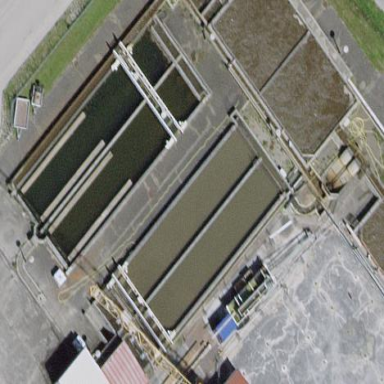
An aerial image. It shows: Image of wastewater.